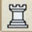
Piece: wR